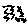
Label: zigzag